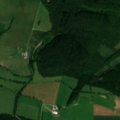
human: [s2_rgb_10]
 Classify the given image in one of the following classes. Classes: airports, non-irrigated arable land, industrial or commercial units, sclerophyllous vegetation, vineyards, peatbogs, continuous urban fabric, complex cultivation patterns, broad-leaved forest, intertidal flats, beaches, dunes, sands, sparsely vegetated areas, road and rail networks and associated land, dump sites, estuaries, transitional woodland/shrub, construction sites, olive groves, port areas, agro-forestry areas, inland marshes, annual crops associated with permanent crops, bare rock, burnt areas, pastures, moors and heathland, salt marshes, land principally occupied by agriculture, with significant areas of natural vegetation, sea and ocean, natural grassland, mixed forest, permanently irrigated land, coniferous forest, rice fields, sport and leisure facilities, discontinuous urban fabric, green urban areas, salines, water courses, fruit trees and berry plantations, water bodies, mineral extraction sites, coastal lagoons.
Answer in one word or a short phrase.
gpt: pastures, complex cultivation patterns, broad-leaved forest, mixed forest